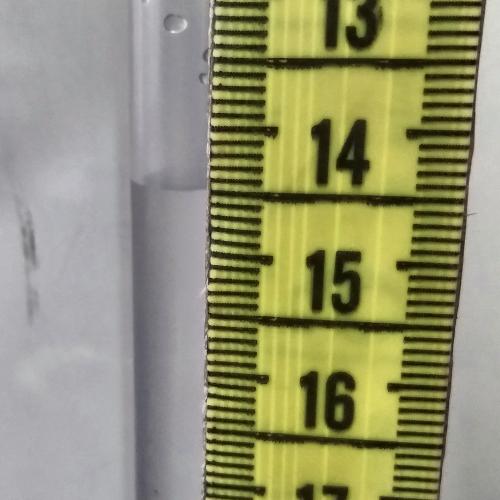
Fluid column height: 14.5 cm